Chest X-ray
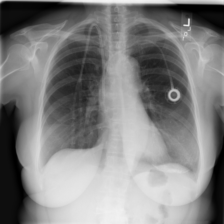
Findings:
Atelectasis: negative
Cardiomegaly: negative
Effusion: negative
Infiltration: negative
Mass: negative
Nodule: negative
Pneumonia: negative
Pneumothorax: negative
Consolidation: negative
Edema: negative
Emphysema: negative
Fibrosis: negative
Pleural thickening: negative
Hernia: negative